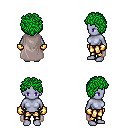
a pixel art fantasy rpg character, female body template, dark elf, purple skin, gray cape, gold greaves, green curly afro hairstyle, gold gloves, four views (front, back, left, right), 2x2 character sprite sheet, small pixel art, hard edges, no anti-aliasing